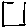
Label: square